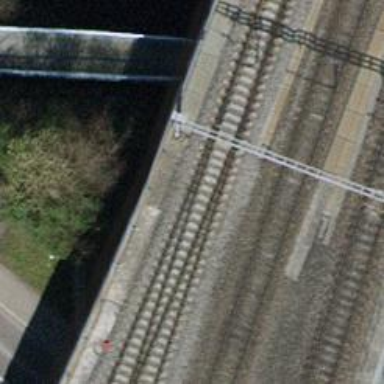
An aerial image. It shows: Bridge crossing over electrified rail tracks with contact lines. It serves as siding.